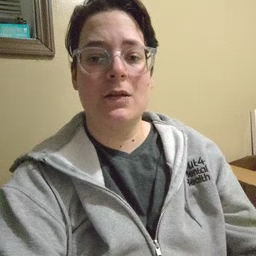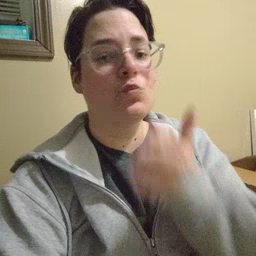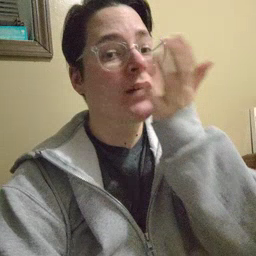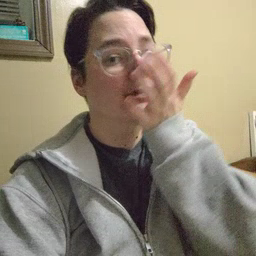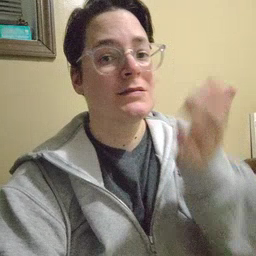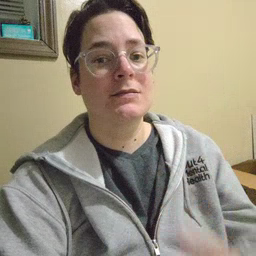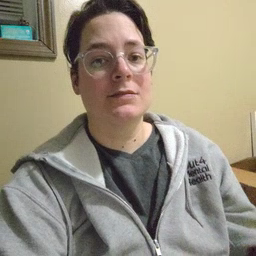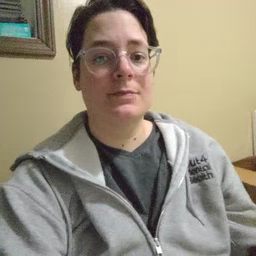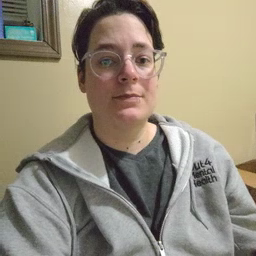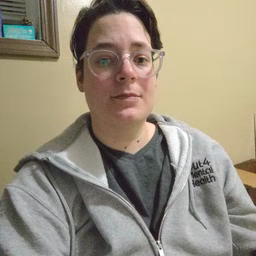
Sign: grass